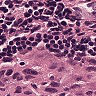
Metastatic tissue present: yes